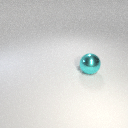
large cyan metal sphere